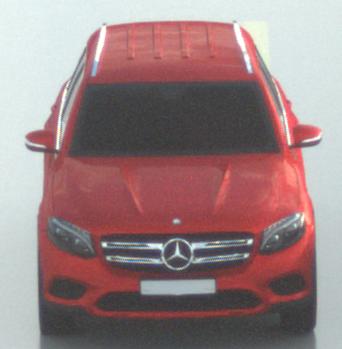
Make: Mercedes-Benz
Model: GLC 250
Detailed model: GLC (253)
Model produced from: 2015/09
Model produced until: 2018/05
Doors: 5
Color: red
Road condition: wet road
Daytime: sunrise or sunset
Contrast: low contrast